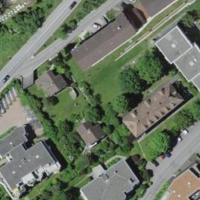
EUNIS habitat code: 54
Species observed at this site:
Melittis melissophyllum
Fagopyrum esculentum